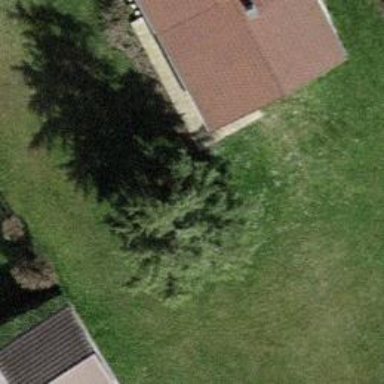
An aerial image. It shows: Evergreen tree with needle-leaved leaves.